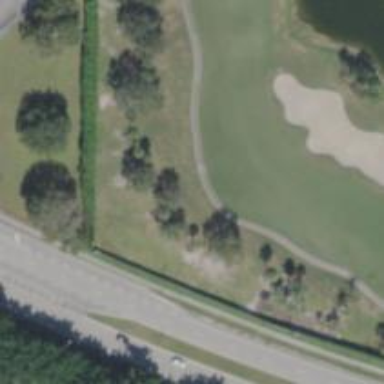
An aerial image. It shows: Path designated for golf carts.